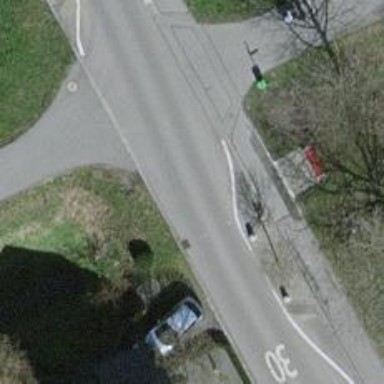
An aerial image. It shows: Residential road with asphalt surface. There is sidewalk on the left side.